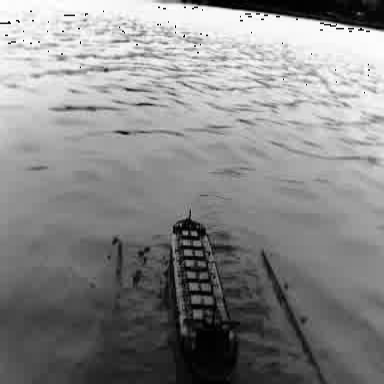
There is a liner in the infrared image.